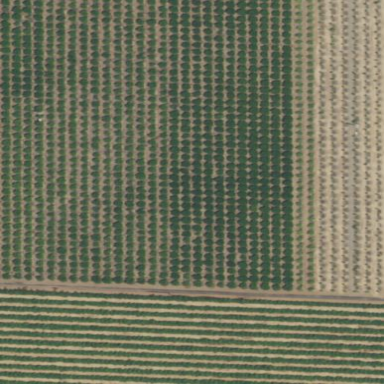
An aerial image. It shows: Orange orchard with rows of vibrant orange trees.